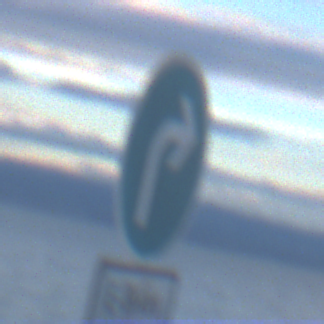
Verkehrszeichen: VorgeschriebeneFahrtrichtungRechts
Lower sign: BesondereFahrzeugeUndTransportgueter13
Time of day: SunriseSunset
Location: Outdoor (Suburban)
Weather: PartlyCloudy
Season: NotSpecified
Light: Natural